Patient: sex M, age 29
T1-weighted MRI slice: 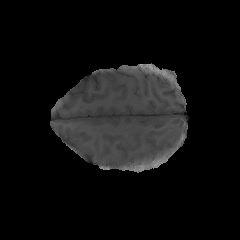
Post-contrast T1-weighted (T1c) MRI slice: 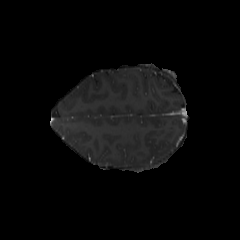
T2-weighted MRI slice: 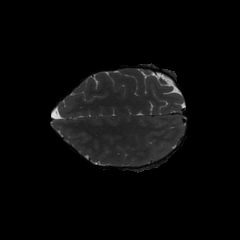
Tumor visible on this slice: no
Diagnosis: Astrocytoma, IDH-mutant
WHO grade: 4